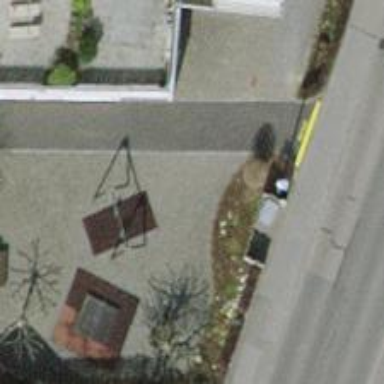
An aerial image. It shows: Playground area for leisure land.